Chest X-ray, PA view. Patient: 43 years old, sex F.
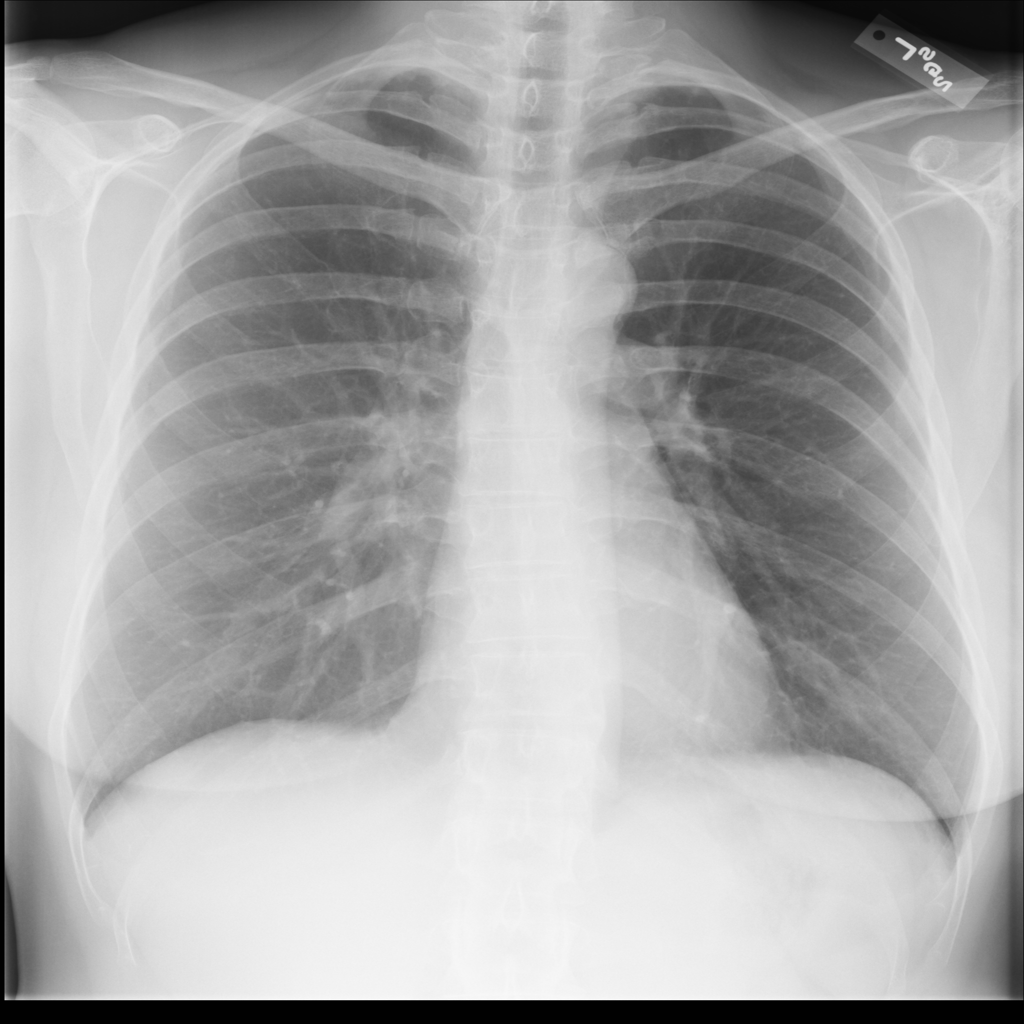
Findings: No Finding